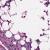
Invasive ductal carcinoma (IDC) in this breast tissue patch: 0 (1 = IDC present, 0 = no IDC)